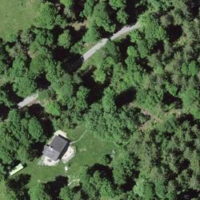
EUNIS habitat code: 44
Species observed at this site:
Cardamine heptaphylla